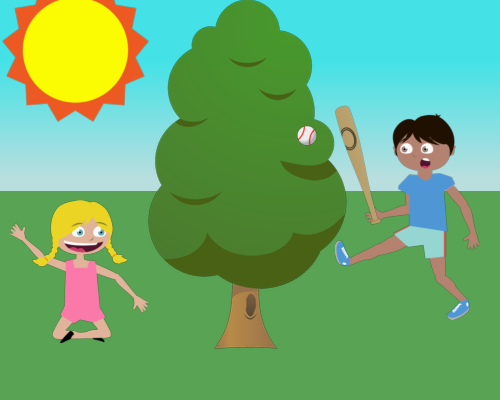
in the middle large fluffy tree with hole on right side in top left sky is large sun a smilling girl legs crossed facing right on right side a surprized boy kicking he is holding a baseball bat in hand